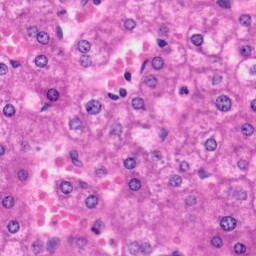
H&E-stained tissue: Liver